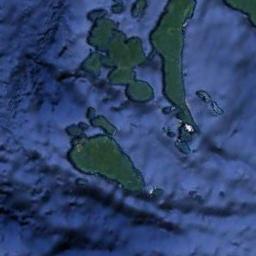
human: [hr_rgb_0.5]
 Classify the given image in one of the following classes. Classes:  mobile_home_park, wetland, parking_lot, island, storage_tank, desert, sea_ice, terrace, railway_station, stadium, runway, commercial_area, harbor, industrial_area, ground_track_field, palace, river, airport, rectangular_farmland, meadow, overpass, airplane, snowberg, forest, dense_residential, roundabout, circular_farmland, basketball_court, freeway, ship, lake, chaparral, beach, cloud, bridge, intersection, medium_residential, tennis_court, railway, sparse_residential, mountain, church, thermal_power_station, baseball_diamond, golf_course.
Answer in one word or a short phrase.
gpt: island